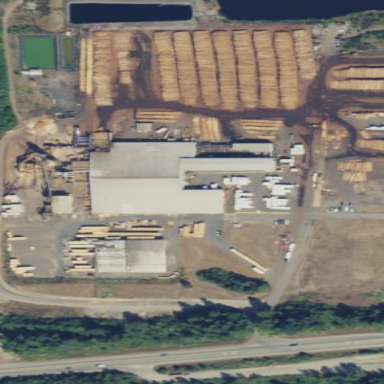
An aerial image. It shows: Industrial area with sawmill.